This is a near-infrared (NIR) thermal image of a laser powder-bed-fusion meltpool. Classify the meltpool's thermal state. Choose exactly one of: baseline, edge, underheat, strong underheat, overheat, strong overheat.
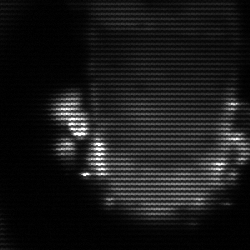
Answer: baseline